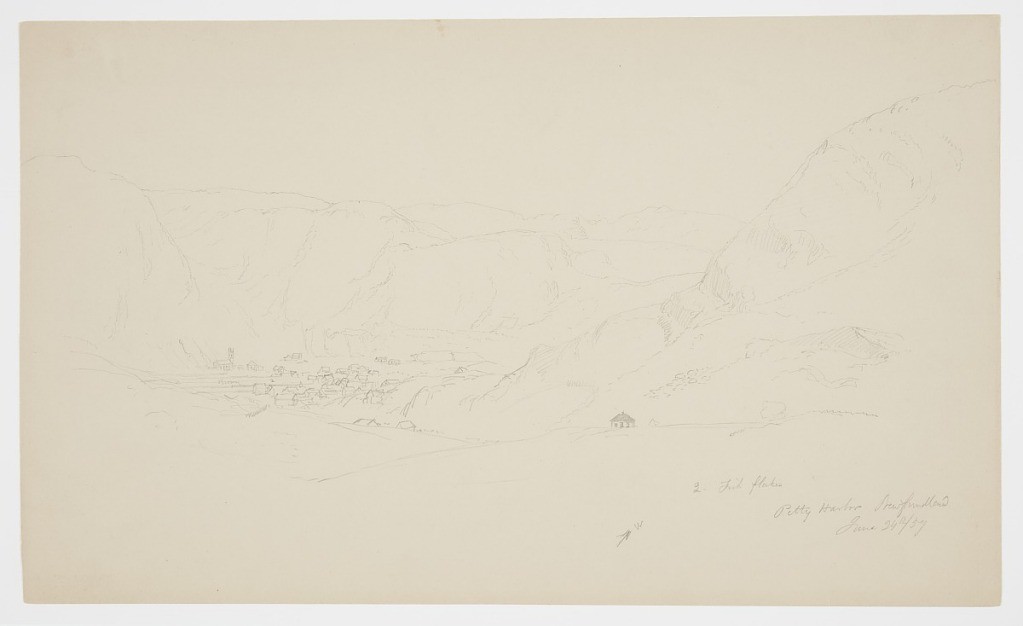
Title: View of Petty Harbour, Canada
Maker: Frederic Edwin Church, American, 1826–1900
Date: June 24, 1859
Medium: Graphite on tan wove paper
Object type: drawing
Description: Landscape sketch showing an elevated view of Petty Harbour (now Petty Harbour-Maddox Cove), in Newfoundland and Labrador, Canada, looking southwest from hills just north of the town. In the foreground, nearby slopes host a small hut at center right as they descend toward the middle distance. At right, a steep, rugged mountainside descends toward the center of the composition and has a rounded to. In the middle distance, the numerous structures of Petty Harbour are nestled among dramatic mountainsides. The same church visible in 1917-4-961 is shown here at the far left of the town. At far left, the hill known as Booms Head looms over the harbor town. In the background, rugged mountain tops and jagged ridges extend to the horizon.